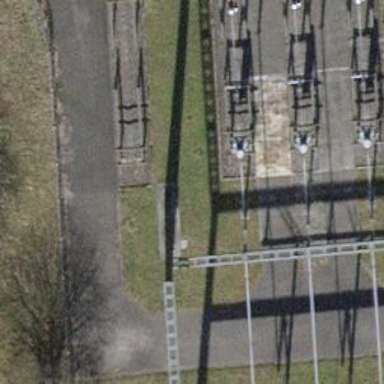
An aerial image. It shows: Switch used for power control.